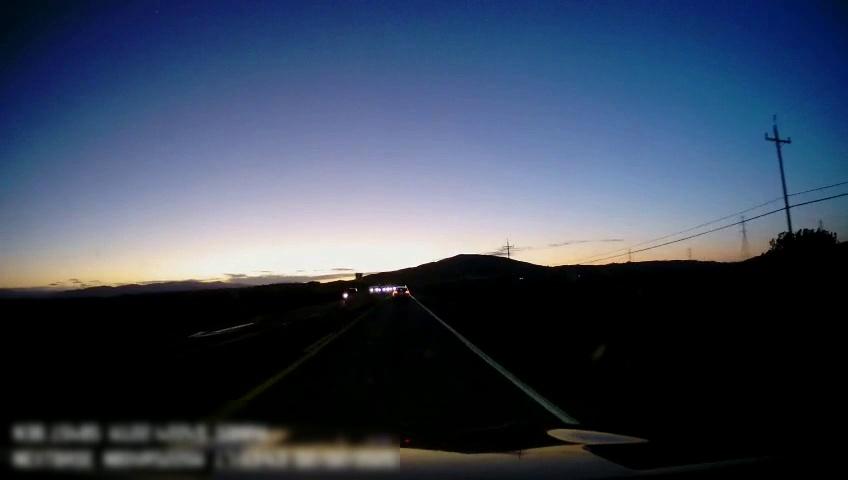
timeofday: Dusk/Dawn/Twilight
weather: Other
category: Drivable Space
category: Drivable Space
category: Vehicles | SUV
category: Vehicles | Truck
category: Vehicles | Car
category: Lanes | Current Lane
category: Lanes | Current Lane